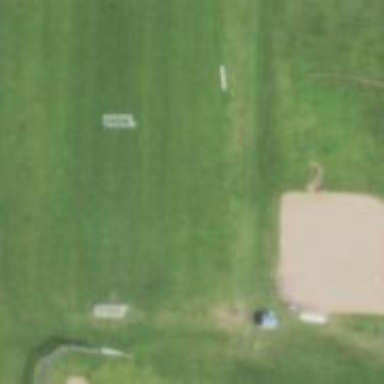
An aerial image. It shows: Lacrosse pitch for leisure sports activities.